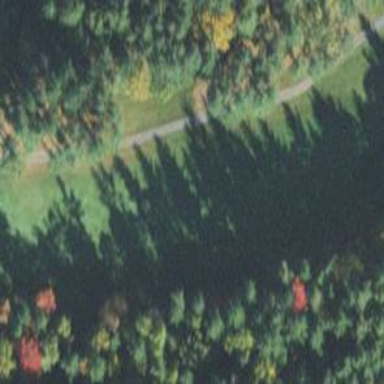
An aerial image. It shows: Asphalt path used as golf cart path.